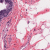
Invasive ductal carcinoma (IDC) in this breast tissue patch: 0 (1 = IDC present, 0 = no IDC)